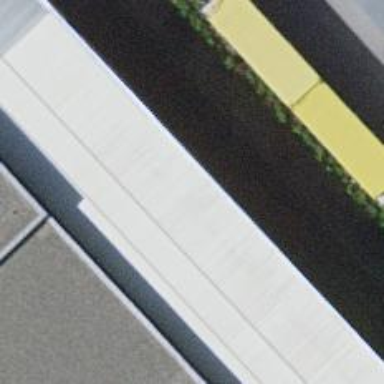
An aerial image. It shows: Railway switch.